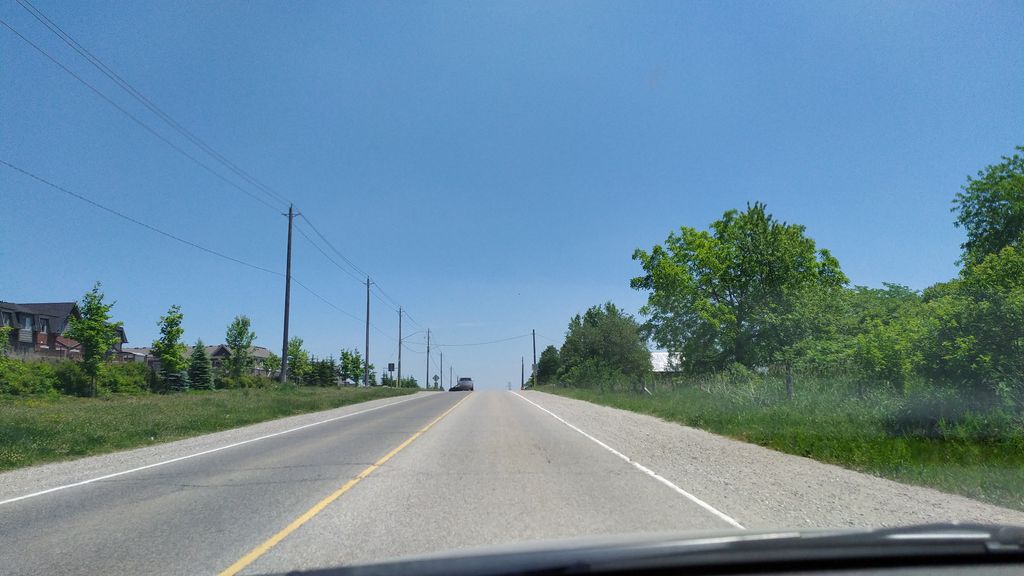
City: kitchener-waterloo